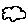
Label: cloud